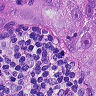
Metastatic tissue present: yes